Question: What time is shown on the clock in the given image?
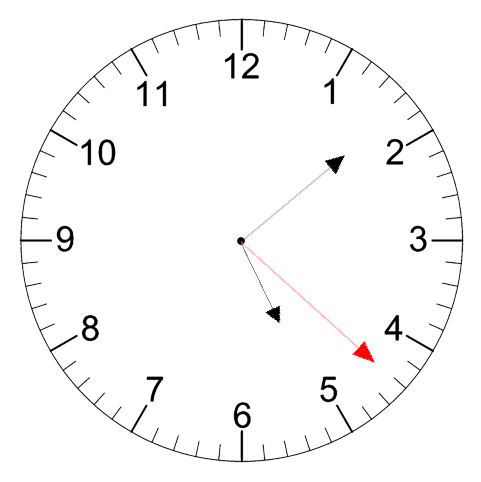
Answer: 05:08:22